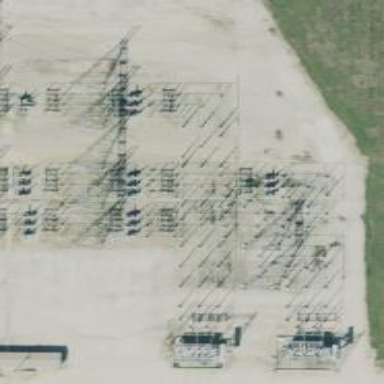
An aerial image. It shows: Switch used for power control.